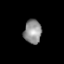
Tissue: lung
Cell type: Epithelial cells
Senescence score: 0.1988
Nuclear area (px): 407
Mean DAPI intensity: 145.528